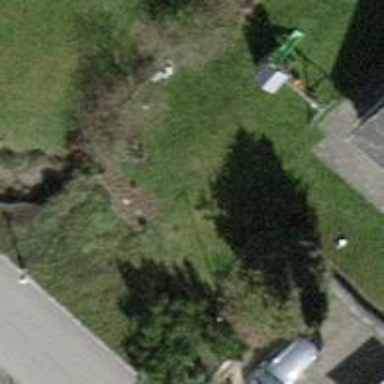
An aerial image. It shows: Urban tree adds touch of nature to the surroundings.